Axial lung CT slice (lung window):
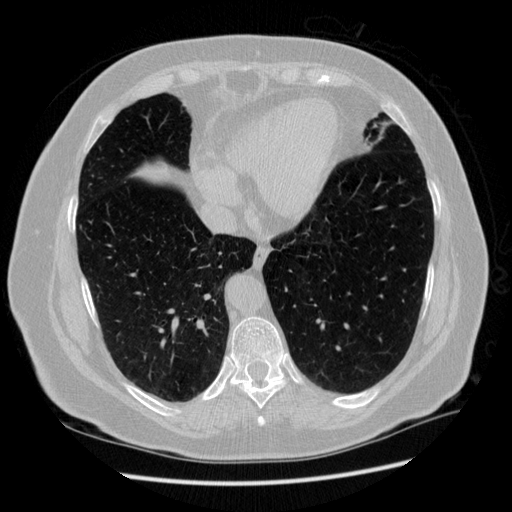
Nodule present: no